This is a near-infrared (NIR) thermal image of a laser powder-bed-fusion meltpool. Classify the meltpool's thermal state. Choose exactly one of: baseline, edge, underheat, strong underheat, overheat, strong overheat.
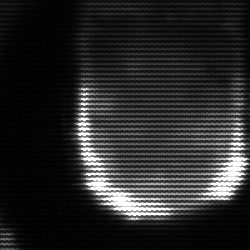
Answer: strong underheat